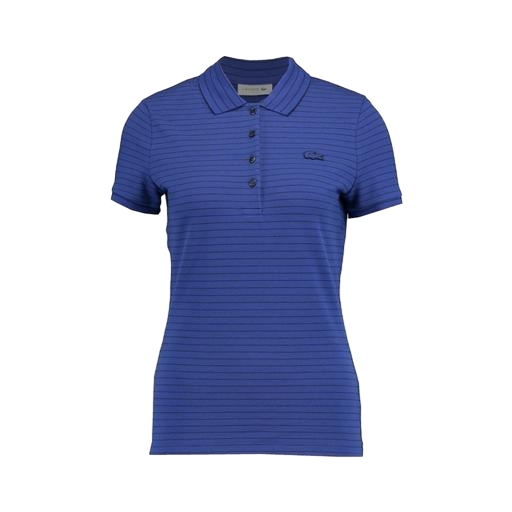
blue skinny-fit stretch polo shirt, blue skinny-fit polo shirt, blue short-sleeve striped polo, white background